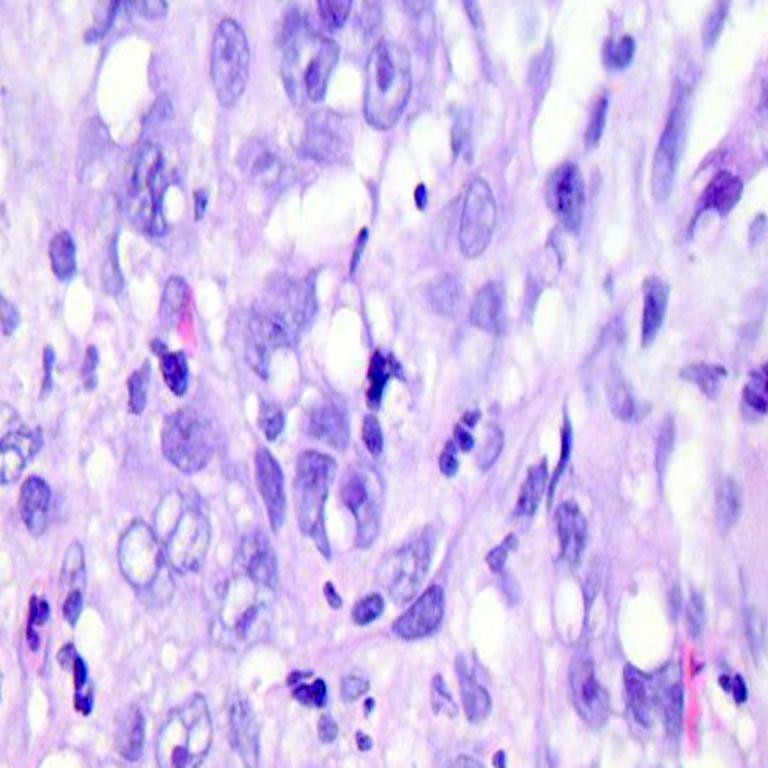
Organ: colon
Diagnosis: adenocarcinomas